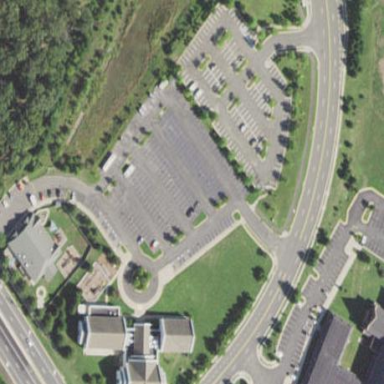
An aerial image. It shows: Parking area with surface.